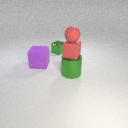
large purple rubber cube behind large green metal cylinder